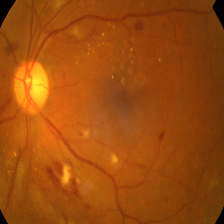
Diabetic retinopathy grade: Severe